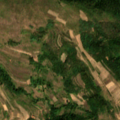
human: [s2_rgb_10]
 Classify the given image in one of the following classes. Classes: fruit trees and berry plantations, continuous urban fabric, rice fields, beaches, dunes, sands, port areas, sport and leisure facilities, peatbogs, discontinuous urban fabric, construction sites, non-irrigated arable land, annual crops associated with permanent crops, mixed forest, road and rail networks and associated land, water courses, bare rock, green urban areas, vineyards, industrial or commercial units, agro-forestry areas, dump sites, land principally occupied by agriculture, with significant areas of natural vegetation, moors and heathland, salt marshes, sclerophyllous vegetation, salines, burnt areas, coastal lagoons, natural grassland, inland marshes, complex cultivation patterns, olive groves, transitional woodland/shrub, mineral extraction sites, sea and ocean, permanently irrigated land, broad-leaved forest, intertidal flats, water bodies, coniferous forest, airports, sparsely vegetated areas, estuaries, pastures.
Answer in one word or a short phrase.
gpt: pastures, complex cultivation patterns, land principally occupied by agriculture, with significant areas of natural vegetation, broad-leaved forest